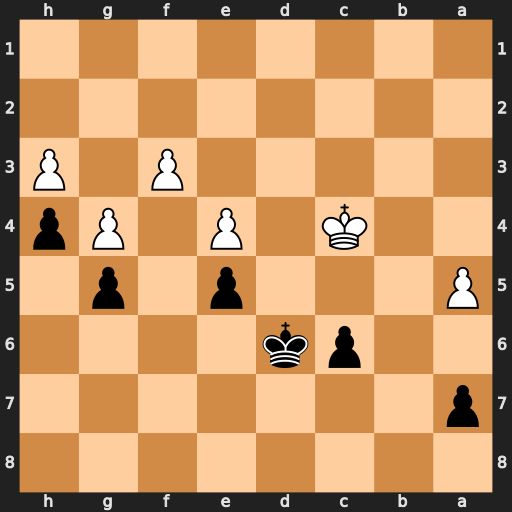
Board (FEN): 8/p7/2pk4/P3p1p1/2K1P1Pp/5P1P/8/8
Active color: b
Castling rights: -
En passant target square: -
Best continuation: c5 Kb5 a6+